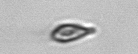
Label: Cryptophyta